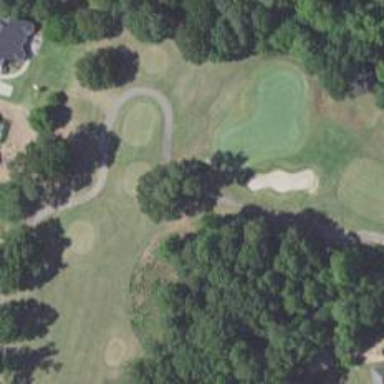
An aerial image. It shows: Service road used as golf cart path.